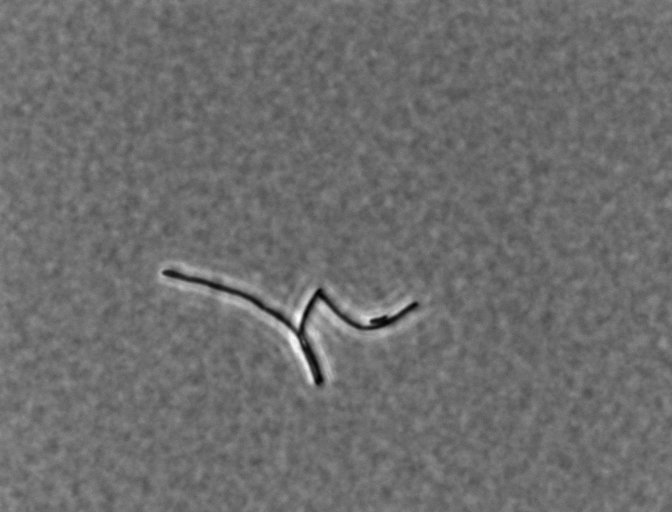
Bacillus subtilis